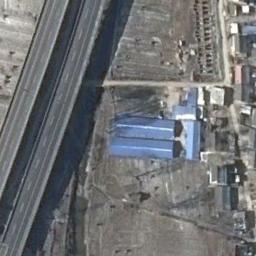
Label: freeway